Question: I have a custom list. I am trying to scroll horizontally only specific part. For Instance, in the below image iam trying to scroll horizontally just the orange box.

Here is my XML Layout: In the XML layout the Orange box starts "android:id="@+id/projected"
'''
<?xml version="1.0" encoding="utf-8"?>
<LinearLayout xmlns:android="http://schemas.android.com/apk/res/android"
android:layout_width="match_parent"
android:layout_height="wrap_content"
android:orientation="vertical" >
<RelativeLayout
android:layout_width="match_parent"
android:layout_height="63dp"
android:layout_marginLeft="0dp"
android:background="@drawable/bkg_img_fullcell"
android:orientation="horizontal" >
<!-- Left Column -->
<LinearLayout
android:id="@+id/widget_lineupview_playerdata_container"
android:layout_width="wrap_content"
android:layout_height="@dimen/widget_lineup_table_row_height"
android:layout_toRightOf="@+id/sideView"
android:gravity="center_vertical"
android:layout_toLeftOf="@+id/projected"
android:orientation="vertical" >
<LinearLayout
android:layout_width="fill_parent"
android:layout_height="wrap_content"
android:orientation="horizontal"
android:weightSum="4" >
<!-- rel 1 -->
<LinearLayout
android:id="@+id/playername1"
android:layout_width="0dp"
android:layout_height="wrap_content"
android:layout_weight="3"
android:layout_toRightOf="@+id/sideView">
<com.cbssports.nflapp.ffb.MyTextViewBold
android:id="@+id/widget_lineupview_playerdata_playername"
android:layout_width="wrap_content"
android:layout_height="wrap_content"
android:ellipsize="end"
android:inputType="text|textNoSuggestions"
android:layout_marginLeft="5dp"
android:maxLines="1"
android:text=""
android:textColor="#08233e"
android:textSize="15dp" />
</LinearLayout>
<!-- rel 2 -->
<LinearLayout
android:id="@+id/widget_lineupview_playerdata_playerStatsIconContainer"
android:layout_width="0dp"
android:layout_height="wrap_content"
android:layout_weight="1"
android:layout_toRightOf="@+id/playername1"
android:orientation="horizontal" >
<ImageView
android:id="@+id/widget_lineupview_playerdata_statusIconSuspended"
android:layout_width="wrap_content"
android:layout_height="wrap_content"
android:layout_marginLeft="1dp"
android:src="@drawable/btn_s"
android:visibility="gone" />
</LinearLayout>
</LinearLayout>
<LinearLayout
android:layout_width="match_parent"
android:layout_height="wrap_content"
android:orientation="horizontal"
android:layout_toRightOf="@+id/sideView" >
<TextView
android:id="@+id/widget_lineupview_playerdata_playerPositionTeam"
android:layout_marginLeft="5dp"
android:layout_width="wrap_content"
android:layout_height="wrap_content"
android:ellipsize="end"
android:inputType="text|textNoSuggestions"
android:maxLines="1"
android:text=""
android:textColor="#333333"
android:textSize="12dp" />
<ImageView
android:id="@+id/widget_lineupview_playerdata_startingPitcherStatus"
android:layout_width="wrap_content"
android:layout_height="wrap_content"
android:layout_marginLeft="3dp"
android:layout_marginRight="3dp"
android:src="@drawable/btn_baseballgraphic"
android:visibility="gone" />
</LinearLayout>
</LinearLayout>
<LinearLayout
android:id="@+id/sideView"
android:layout_width="@dimen/widget_lineup_table_status_column_width"
android:layout_height="@dimen/widget_lineup_table_row_height"
android:layout_alignParentLeft="true"
android:background="@drawable/bkg_img_rosterpos"
android:gravity="center" >
<!-- <Button -->
<com.cbssports.nflapp.ffb.VerticalTextView
android:id="@+id/widget_lineupview_playerdata_playerStatusButton"
android:layout_width="21dp"
android:layout_height="60dp"
android:layout_margin="0dp"
android:padding="0dp"
android:textColor="#004a8e"
android:textSize="11dp"
android:textStyle="bold"
android:gravity="bottom|center" />
</LinearLayout>
***<LinearLayout
android:id="@+id/projected"
android:layout_width="wrap_content"
android:layout_height="@dimen/widget_lineup_table_row_height"
android:background="@drawable/bkg_img_whiteoverlay"
android:layout_toLeftOf="@+id/percentStarted">
<TextView
android:id="@+id/widget_lineupview_player_h2h_stats_started_custom"
android:layout_width="50dp"
android:layout_height="wrap_content"
android:layout_centerInParent="true"
android:gravity="center"
android:textStyle="bold"
android:textSize="16dp"
android:textColor="#333333" />
</LinearLayout>
<LinearLayout
android:id="@+id/percentStarted"
android:layout_width="wrap_content"
android:layout_height="@dimen/widget_lineup_table_row_height"
android:background="@drawable/bkg_img_whiteoverlay"
android:layout_alignParentRight="true"
android:layout_marginLeft="2dp">
<TextView
android:id="@+id/widget_lineupview_player_projected_custom"
android:layout_width="50dp"
android:layout_height="wrap_content"
android:layout_centerInParent="true"
android:gravity="center"
android:textStyle="bold"
android:textSize="16dp"
android:textColor="#333333" />
</LinearLayout>***
</RelativeLayout>
'''
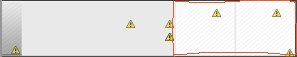
Answer: Thank You g00dy, i can able to solve it by adding one LinearLayout inside horizontalScrollView it.
Here is my solution.
'''
<HorizontalScrollView
android:id="@+id/horizontalScroll"
android:layout_width="wrap_content"
android:layout_height="wrap_content"
android:animateLayoutChanges="true"
android:scrollbars="none">
<LinearLayout
android:id="@+id/horizontalScroll_linear"
android:layout_width="wrap_content"
android:layout_height="wrap_content"
android:orientation="horizontal"
android:layout_alignParentRight="true" >
<LinearLayout
android:id="@+id/projected"
android:layout_width="wrap_content"
android:layout_height="@dimen/widget_lineup_table_row_height"
android:background="@drawable/bkg_img_whiteoverlay"
android:layout_toLeftOf="@+id/percentStarted">
<TextView
android:id="@+id/widget_lineupview_player_h2h_stats_started_custom"
android:layout_width="50dp"
android:layout_height="wrap_content"
android:layout_centerInParent="true"
android:gravity="center"
android:textStyle="bold"
android:textSize="16dp"
android:textColor="#333333" />
</LinearLayout>
<LinearLayout
android:id="@+id/percentStarted"
android:layout_width="wrap_content"
android:layout_height="@dimen/widget_lineup_table_row_height"
android:background="@drawable/bkg_img_whiteoverlay"
android:layout_alignParentRight="true"
android:layout_marginLeft="2dp">
<TextView
android:id="@+id/widget_lineupview_player_projected_custom"
android:layout_width="50dp"
android:layout_height="wrap_content"
android:layout_centerInParent="true"
android:gravity="center"
android:textStyle="bold"
android:textSize="16dp"
android:textColor="#333333" />
</LinearLayout>
</LinearLayout>
</HorizontalScrollView>
'''